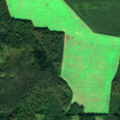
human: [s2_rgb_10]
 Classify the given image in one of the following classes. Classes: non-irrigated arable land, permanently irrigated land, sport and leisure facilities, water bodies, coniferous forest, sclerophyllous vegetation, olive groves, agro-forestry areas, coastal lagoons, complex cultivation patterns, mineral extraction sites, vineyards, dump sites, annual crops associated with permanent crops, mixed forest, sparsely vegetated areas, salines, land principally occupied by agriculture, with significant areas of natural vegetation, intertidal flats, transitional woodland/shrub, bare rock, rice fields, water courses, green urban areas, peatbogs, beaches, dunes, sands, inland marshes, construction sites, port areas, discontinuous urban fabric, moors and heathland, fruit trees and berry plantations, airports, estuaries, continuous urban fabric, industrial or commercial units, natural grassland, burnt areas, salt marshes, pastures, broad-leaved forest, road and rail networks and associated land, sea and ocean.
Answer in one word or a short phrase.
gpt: non-irrigated arable land, broad-leaved forest, coniferous forest, mixed forest